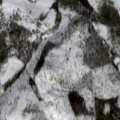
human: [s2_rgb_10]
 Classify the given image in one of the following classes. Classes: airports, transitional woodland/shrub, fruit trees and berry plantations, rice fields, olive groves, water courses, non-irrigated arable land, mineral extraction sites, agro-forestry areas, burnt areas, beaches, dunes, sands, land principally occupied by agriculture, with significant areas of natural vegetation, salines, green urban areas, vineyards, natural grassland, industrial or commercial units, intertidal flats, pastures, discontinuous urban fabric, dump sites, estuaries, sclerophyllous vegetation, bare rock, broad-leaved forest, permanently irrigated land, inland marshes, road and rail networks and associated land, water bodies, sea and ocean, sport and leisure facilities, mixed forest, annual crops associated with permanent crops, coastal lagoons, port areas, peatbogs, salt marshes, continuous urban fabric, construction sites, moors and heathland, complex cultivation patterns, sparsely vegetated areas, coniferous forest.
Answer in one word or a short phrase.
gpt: coniferous forest, transitional woodland/shrub, peatbogs